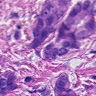
Metastatic tissue present: yes